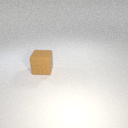
large brown rubber cube